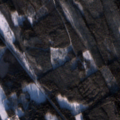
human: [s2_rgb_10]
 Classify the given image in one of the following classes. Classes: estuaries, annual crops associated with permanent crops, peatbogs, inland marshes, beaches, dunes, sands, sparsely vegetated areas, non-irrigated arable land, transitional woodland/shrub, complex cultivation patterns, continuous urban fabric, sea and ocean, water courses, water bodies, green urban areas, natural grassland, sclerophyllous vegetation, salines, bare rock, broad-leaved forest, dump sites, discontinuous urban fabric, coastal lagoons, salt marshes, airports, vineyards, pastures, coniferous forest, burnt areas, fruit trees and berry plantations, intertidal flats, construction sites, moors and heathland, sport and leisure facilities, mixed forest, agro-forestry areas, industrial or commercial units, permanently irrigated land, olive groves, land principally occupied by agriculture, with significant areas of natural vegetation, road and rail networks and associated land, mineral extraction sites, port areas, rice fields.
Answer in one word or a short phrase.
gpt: non-irrigated arable land, land principally occupied by agriculture, with significant areas of natural vegetation, coniferous forest, mixed forest